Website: macys
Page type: cross-sells
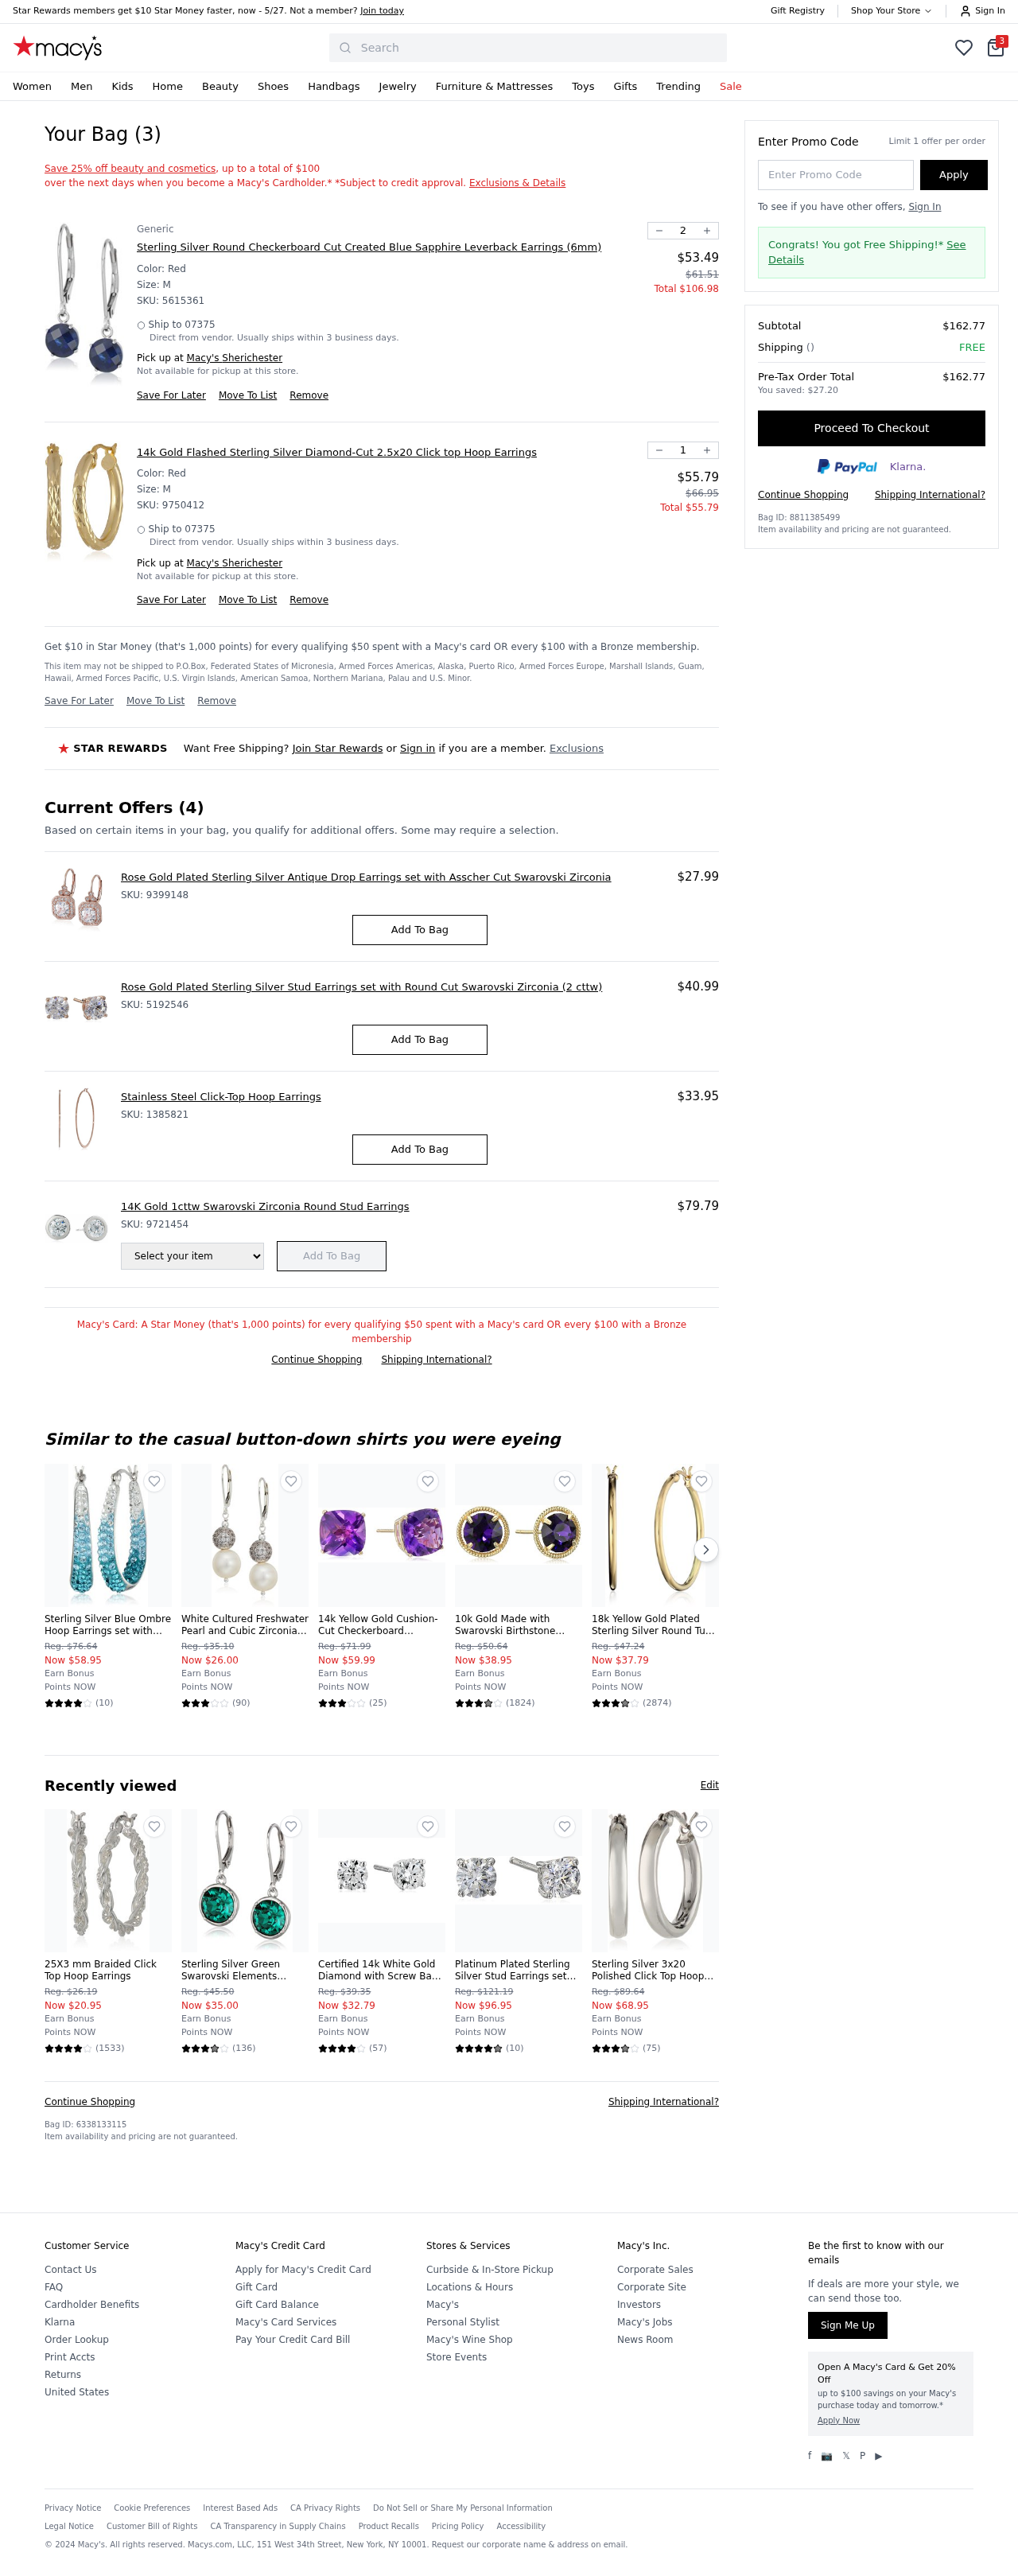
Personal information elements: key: PII_CITY
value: Sherichester
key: PII_POSTCODE
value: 07375
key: PII_PROMO_CODE
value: WELCOME72
Product elements: key: PRODUCT10_NAME
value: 25X3 mm Braided Click Top Hoop Earrings
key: PRODUCT10_NUM_RATINGS
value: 1533
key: PRODUCT10_PRICE
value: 20.95
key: PRODUCT10_RATING
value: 4.4
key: PRODUCT11_NAME
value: Sterling Silver Green Swarovski Elements Crystal Round Lever Back Drop Earrings
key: PRODUCT11_NUM_RATINGS
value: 136
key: PRODUCT11_PRICE
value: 35
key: PRODUCT11_RATING
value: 3.8
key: PRODUCT12_NAME
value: Certified 14k White Gold Diamond with Screw Back and Post Stud Earrings (3/4cttw, J-K Color, I1-I2 C
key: PRODUCT12_NUM_RATINGS
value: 57
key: PRODUCT12_PRICE
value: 32.79
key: PRODUCT12_RATING
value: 4.3
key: PRODUCT13_NAME
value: Platinum Plated Sterling Silver Stud Earrings set with Round Cut Swarovski Zirconia (3/4 cttw)
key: PRODUCT13_NUM_RATINGS
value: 10
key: PRODUCT13_PRICE
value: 96.95
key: PRODUCT13_RATING
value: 4.6
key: PRODUCT14_NAME
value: Sterling Silver 3x20 Polished Click Top Hoop Earrings
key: PRODUCT14_NUM_RATINGS
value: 75
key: PRODUCT14_PRICE
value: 68.95
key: PRODUCT14_RATING
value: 3.9
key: PRODUCT15_NAME
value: Rose Gold Plated Sterling Silver Antique Drop Earrings set with Asscher Cut Swarovski Zirconia
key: PRODUCT15_PRICE
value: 27.99
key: PRODUCT16_NAME
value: Stainless Steel Click-Top Hoop Earrings
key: PRODUCT16_PRICE
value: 33.95
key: PRODUCT1_BRAND
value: Generic
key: PRODUCT1_NAME
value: Sterling Silver Round Checkerboard Cut Created Blue Sapphire Leverback Earrings (6mm)
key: PRODUCT1_PRICE
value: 53.49
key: PRODUCT1_QUANTITY
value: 2
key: PRODUCT2_NAME
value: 14k Gold Flashed Sterling Silver Diamond-Cut 2.5x20 Click top Hoop Earrings
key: PRODUCT2_PRICE
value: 55.79
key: PRODUCT2_QUANTITY
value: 1
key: PRODUCT3_NAME
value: Rose Gold Plated Sterling Silver Stud Earrings set with Round Cut Swarovski Zirconia (2 cttw)
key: PRODUCT3_PRICE
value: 40.99
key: PRODUCT4_NAME
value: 14K Gold 1cttw Swarovski Zirconia Round Stud Earrings
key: PRODUCT4_PRICE
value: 79.79
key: PRODUCT5_NAME
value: Sterling Silver Blue Ombre Hoop Earrings set with Swarovski Crystals
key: PRODUCT5_NUM_RATINGS
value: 10
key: PRODUCT5_PRICE
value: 58.95
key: PRODUCT5_RATING
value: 4
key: PRODUCT6_NAME
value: White Cultured Freshwater Pearl and Cubic Zirconia Beaded Snowman Clip-On Earrings
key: PRODUCT6_NUM_RATINGS
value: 90
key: PRODUCT6_PRICE
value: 26
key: PRODUCT6_RATING
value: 3.4
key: PRODUCT7_NAME
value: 14k Yellow Gold Cushion-Cut Checkerboard Amethyst Stud Earrings (8mm)
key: PRODUCT7_NUM_RATINGS
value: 25
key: PRODUCT7_PRICE
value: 59.99
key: PRODUCT7_RATING
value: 3.1
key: PRODUCT8_NAME
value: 10k Gold Made with Swarovski Birthstone February Stud Earrings
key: PRODUCT8_NUM_RATINGS
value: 1824
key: PRODUCT8_PRICE
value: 38.95
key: PRODUCT8_RATING
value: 3.7
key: PRODUCT9_NAME
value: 18k Yellow Gold Plated Sterling Silver Round Tube Hoop Earrings (2 mm, 1.2" Diameter)
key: PRODUCT9_NUM_RATINGS
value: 2874
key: PRODUCT9_PRICE
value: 37.79
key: PRODUCT9_RATING
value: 3.7
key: PRODUCT1_SKU
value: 5615361
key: PRODUCT1_ORIGINAL_PRICE
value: $61.51
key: PRODUCT1_TOTAL
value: $106.98
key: PRODUCT2_SKU
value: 9750412
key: PRODUCT2_ORIGINAL_PRICE
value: $66.95
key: PRODUCT2_TOTAL
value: $55.79
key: PRODUCT15_SKU
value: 9399148
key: PRODUCT3_SKU
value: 5192546
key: PRODUCT16_SKU
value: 1385821
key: PRODUCT4_SKU
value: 9721454
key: PRODUCT5_ORIGINAL_PRICE
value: Reg. $76.64
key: PRODUCT6_ORIGINAL_PRICE
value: Reg. $35.10
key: PRODUCT7_ORIGINAL_PRICE
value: Reg. $71.99
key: PRODUCT8_ORIGINAL_PRICE
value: Reg. $50.64
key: PRODUCT9_ORIGINAL_PRICE
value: Reg. $47.24
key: PRODUCT10_ORIGINAL_PRICE
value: Reg. $26.19
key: PRODUCT11_ORIGINAL_PRICE
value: Reg. $45.50
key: PRODUCT12_ORIGINAL_PRICE
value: Reg. $39.35
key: PRODUCT13_ORIGINAL_PRICE
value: Reg. $121.19
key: PRODUCT14_ORIGINAL_PRICE
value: Reg. $89.64
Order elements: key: ORDER_NUM_ITEMS
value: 3
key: ORDER_SUBTOTAL
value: $162.77
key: ORDER_TOTAL
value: $162.77
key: ORDER_SAVINGS
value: $27.20
Search elements: key: HEADER_SEARCH
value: Search